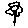
Label: flower